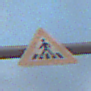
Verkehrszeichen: FussgaengerueberwegRechts
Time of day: SunriseSunset
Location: Outdoor (Nature)
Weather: PartlyCloudy
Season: NotSpecified
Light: Natural